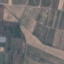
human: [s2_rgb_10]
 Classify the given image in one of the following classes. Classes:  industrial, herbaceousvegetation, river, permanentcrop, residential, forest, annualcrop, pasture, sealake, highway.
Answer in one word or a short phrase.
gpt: PermanentCrop